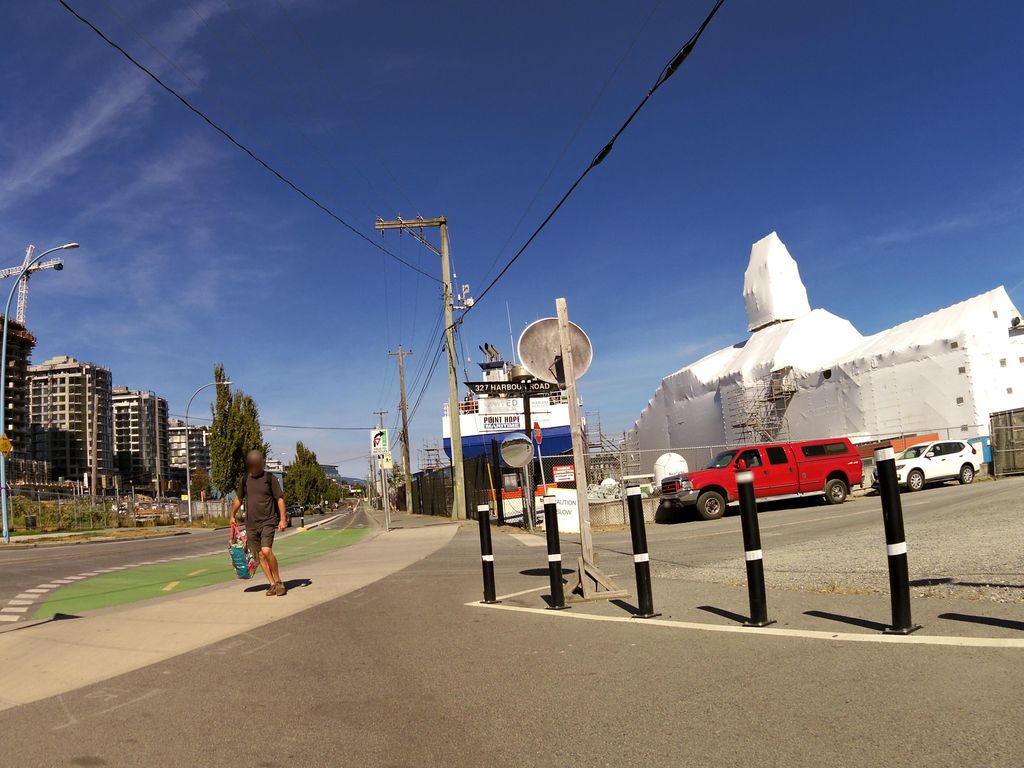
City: victoria